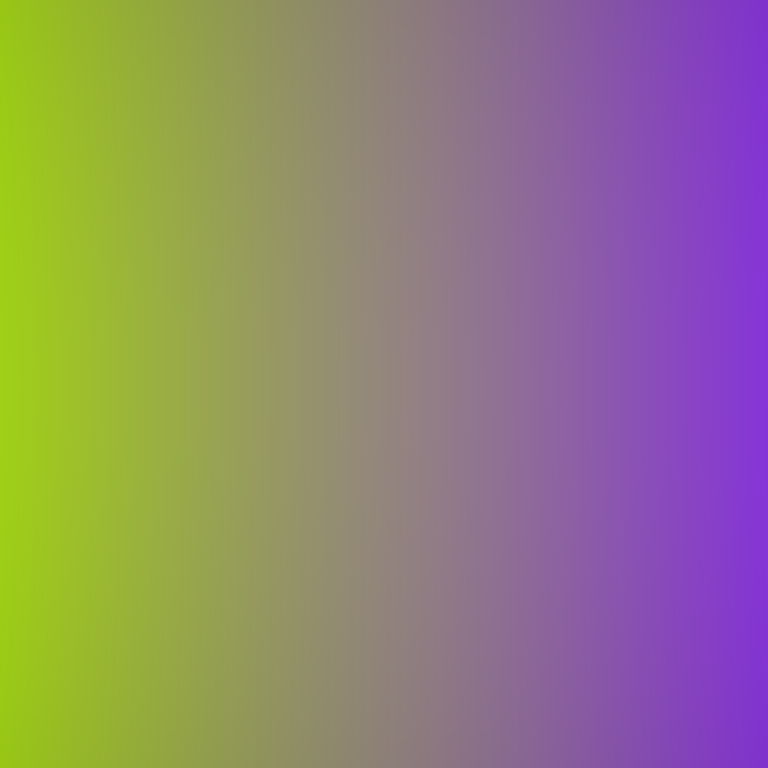
Abstract light effect, smooth gradient from vibrant green to deep purple, calm atmosphere, soft blend, no room, no furniture, no objects.